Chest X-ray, PA view. Patient: 41 years old, sex F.
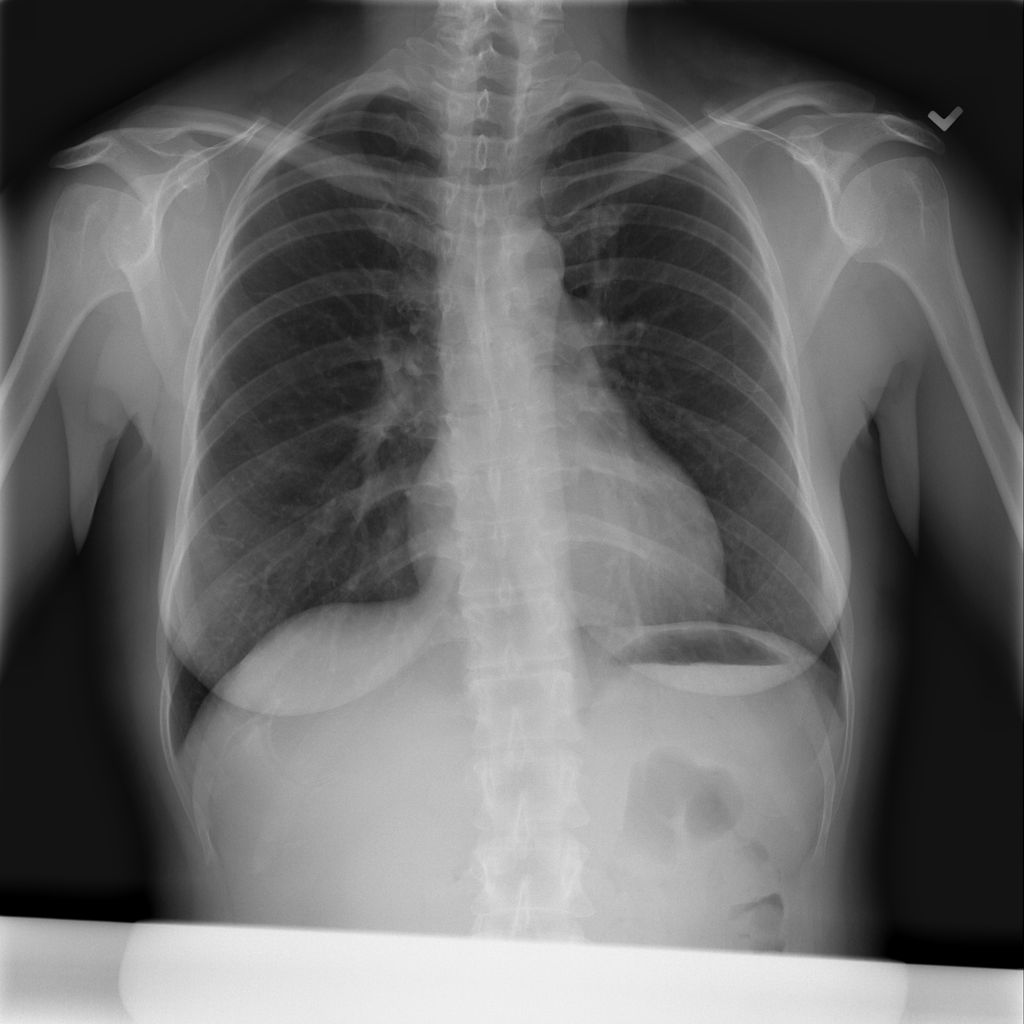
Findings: No Finding